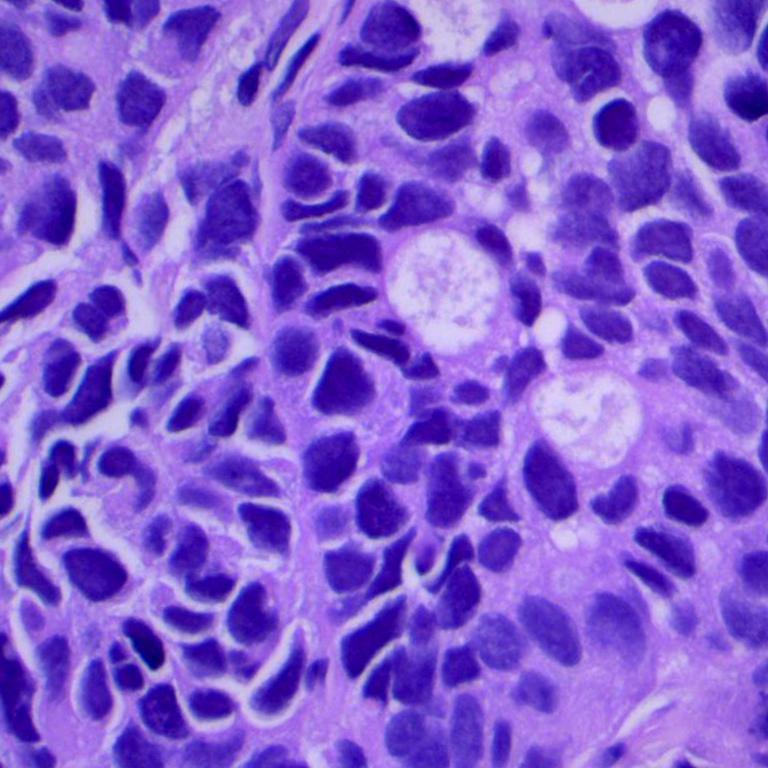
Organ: lung
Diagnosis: adenocarcinomas